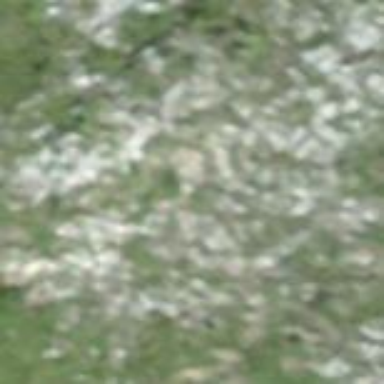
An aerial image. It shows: Landscape of bare rock.